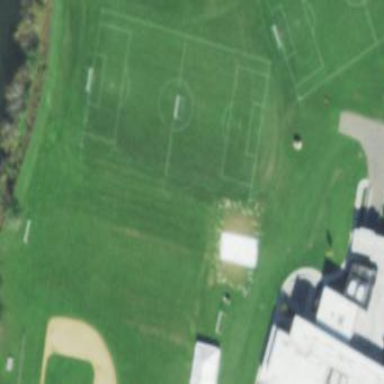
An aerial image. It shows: Soccer pitch for leisureland activities.